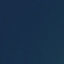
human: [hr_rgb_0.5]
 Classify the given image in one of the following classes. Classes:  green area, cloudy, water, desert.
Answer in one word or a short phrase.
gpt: water